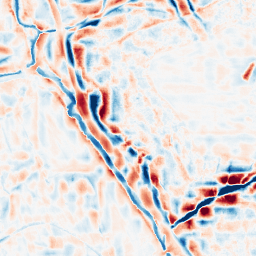
Category: wavelet
Decomposition family: wavelet_reverse_biorthogonal
Decomposition parameters: wavelet: rbio5.5
level: 4
Upsampling method: regularized
Upsampling parameters: scale: 2
lambda_reg: 0.001
Upsampling scale: 2